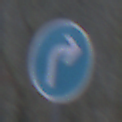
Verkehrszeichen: VorgeschriebeneFahrtrichtungRechts
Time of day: MorningAfternoon
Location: Outdoor (Nature)
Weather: Overcast
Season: Winter
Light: Natural